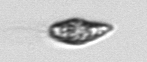
Label: Euglena